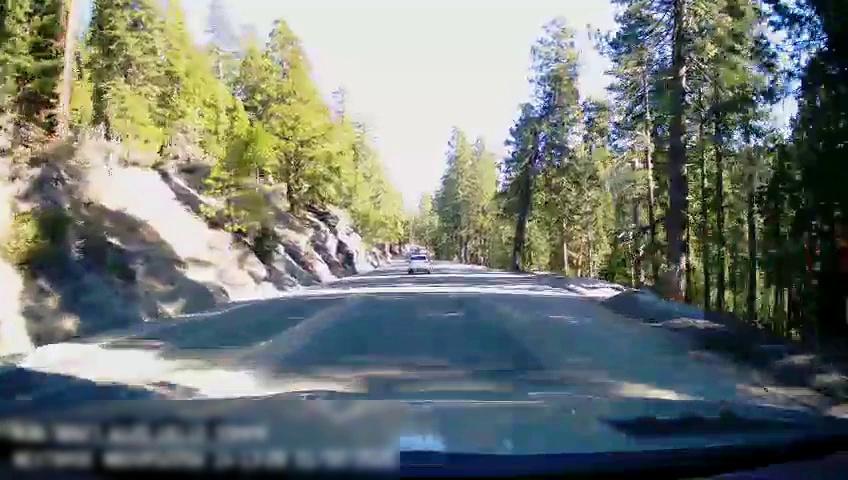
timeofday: Day
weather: Sunny
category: Drivable Space
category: Vehicles | SUV